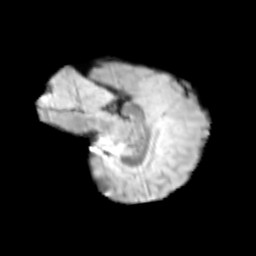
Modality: T2w
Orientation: sagittal
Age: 11
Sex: male
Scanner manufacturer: siemens
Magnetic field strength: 3 T
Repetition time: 3.8 s
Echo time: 0.07 s